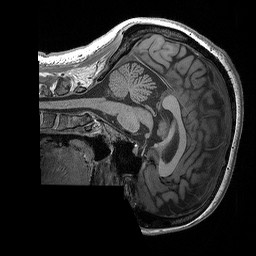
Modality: T1w
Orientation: sagittal
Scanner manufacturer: siemens
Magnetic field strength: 3 T
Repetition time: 2.3 s
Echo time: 0.00298 s